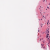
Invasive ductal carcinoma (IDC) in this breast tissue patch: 0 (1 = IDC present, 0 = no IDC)